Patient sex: M
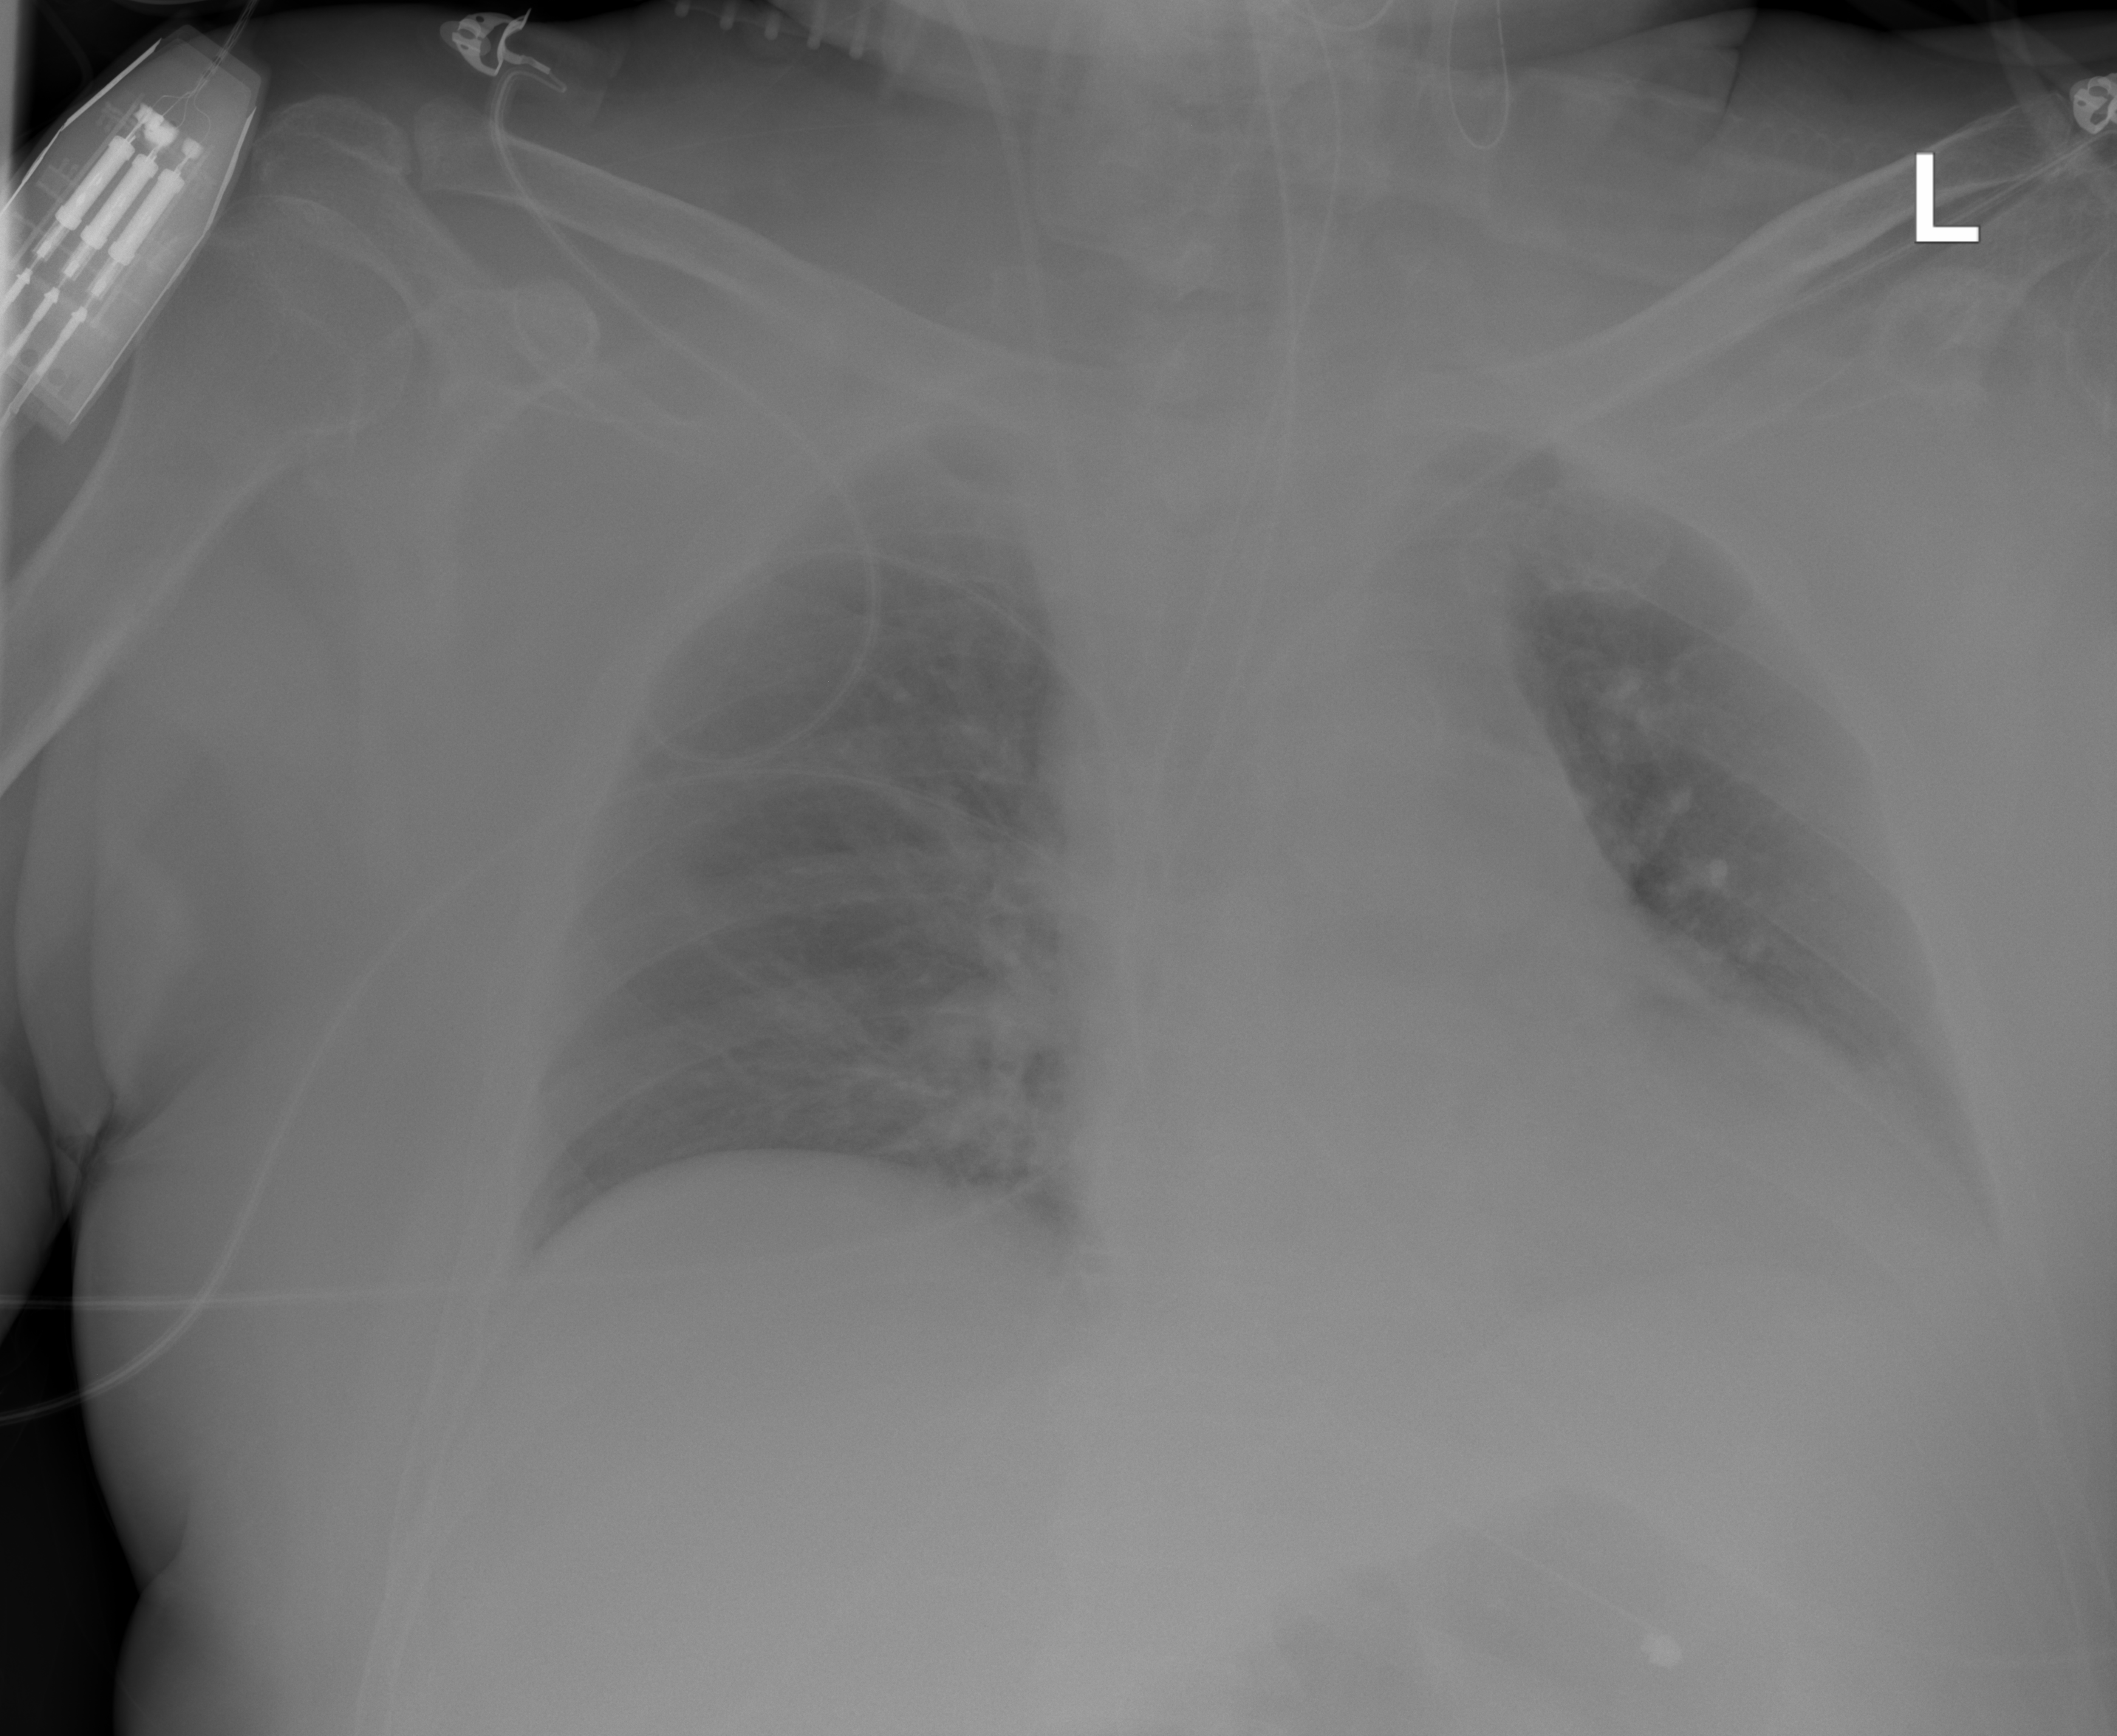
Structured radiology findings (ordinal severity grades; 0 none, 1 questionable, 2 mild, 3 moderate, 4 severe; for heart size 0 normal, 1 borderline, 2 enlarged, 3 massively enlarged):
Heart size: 2
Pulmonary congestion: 2
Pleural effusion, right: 0
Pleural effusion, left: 0
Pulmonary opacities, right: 0
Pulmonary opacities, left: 0
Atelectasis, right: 0
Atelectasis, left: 0